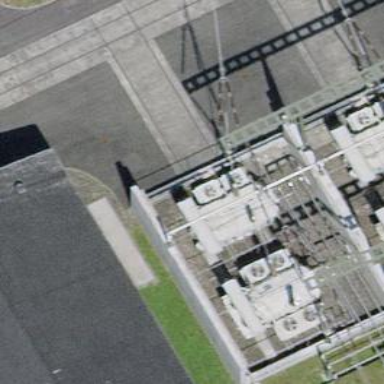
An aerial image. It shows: Automatic transformer.